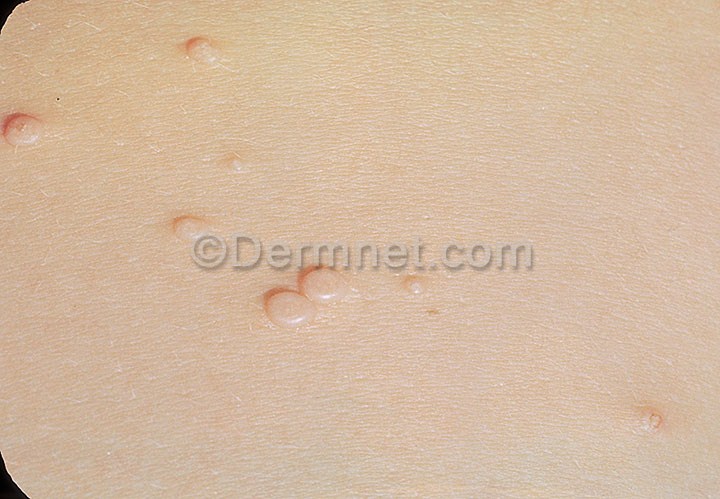
Disease: Herpes HPV and other STDs Photos